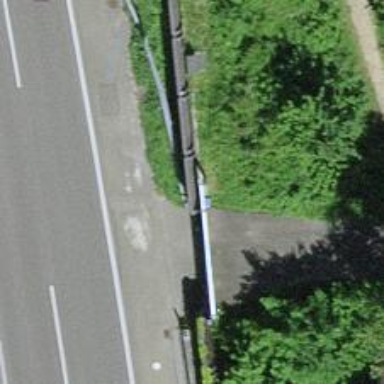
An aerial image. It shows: Noise barrier wall.